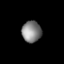
Tissue: lung
Cell type: Others
Senescence score: 0.2036
Nuclear area (px): 408
Mean DAPI intensity: 130.605